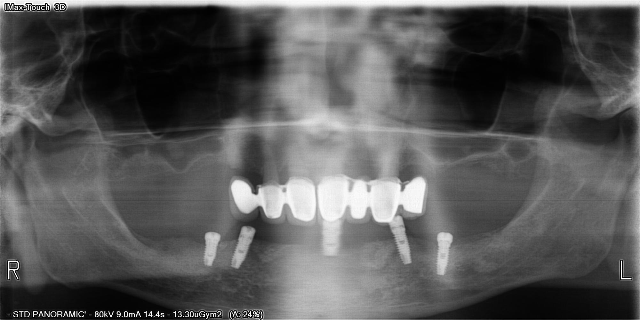
adult